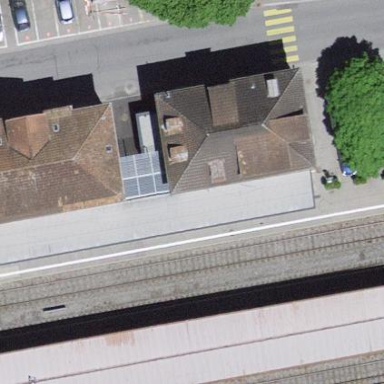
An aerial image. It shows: Train station building.